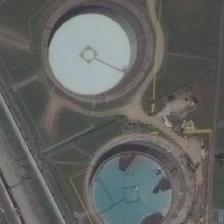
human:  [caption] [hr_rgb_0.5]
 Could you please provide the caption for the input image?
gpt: a big jar with white paint and another small blue jar .

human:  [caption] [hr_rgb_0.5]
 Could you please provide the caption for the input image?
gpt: two tanks are surround by two piece of green meadows .

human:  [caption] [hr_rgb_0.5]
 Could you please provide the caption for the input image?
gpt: two circle tanks are surrounded by a large piece of meadows .

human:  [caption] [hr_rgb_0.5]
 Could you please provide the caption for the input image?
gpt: some irregular lanes skirts two buildings .

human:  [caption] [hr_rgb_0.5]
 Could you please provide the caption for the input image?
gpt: two large storage tanks are around with green meadows .